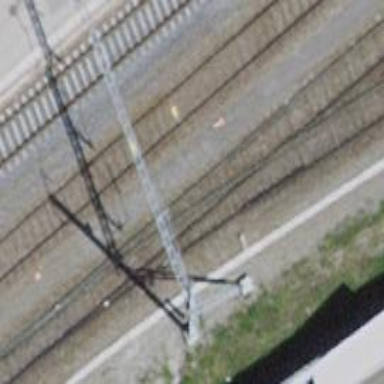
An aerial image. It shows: Single-track electrified railway siding with contact line.